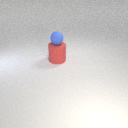
large red rubber cylinder below small blue rubber sphere